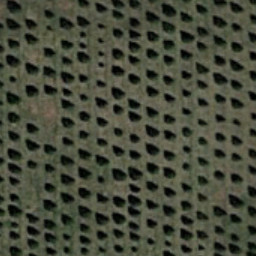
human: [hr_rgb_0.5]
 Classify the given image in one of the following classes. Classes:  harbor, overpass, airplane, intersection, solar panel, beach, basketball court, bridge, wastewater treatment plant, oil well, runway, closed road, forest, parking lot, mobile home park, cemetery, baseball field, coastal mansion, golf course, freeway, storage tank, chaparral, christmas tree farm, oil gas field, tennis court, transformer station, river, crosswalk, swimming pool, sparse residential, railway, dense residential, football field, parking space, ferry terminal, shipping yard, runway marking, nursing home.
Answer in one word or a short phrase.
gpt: christmas tree farm